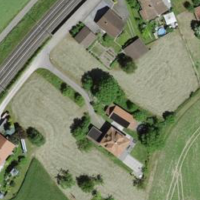
EUNIS habitat code: 55
Species observed at this site:
Filipendula ulmaria